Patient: sex M, age 69
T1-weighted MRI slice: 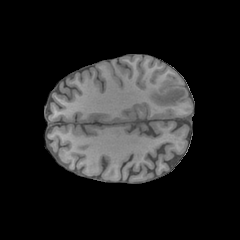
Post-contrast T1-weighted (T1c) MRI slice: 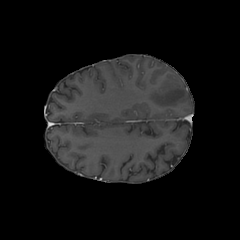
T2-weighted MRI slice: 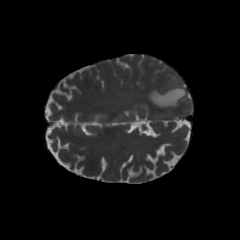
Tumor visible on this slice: yes
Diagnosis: Glioblastoma, IDH-wildtype
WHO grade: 4